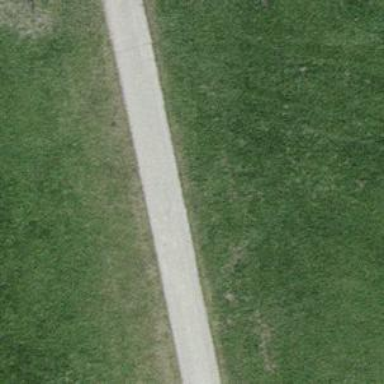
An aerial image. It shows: Track with grade 2 tracktype.